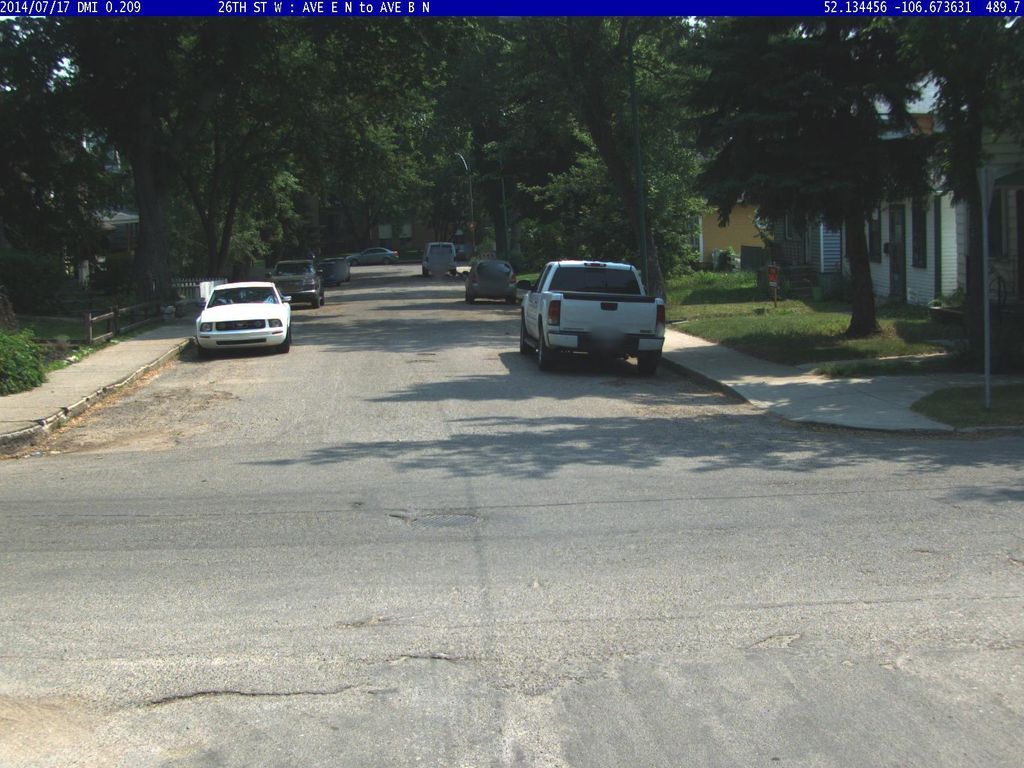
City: saskatoon